Field crop: maize
Growth stage: 2
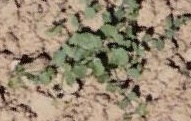
Species: convolvulus